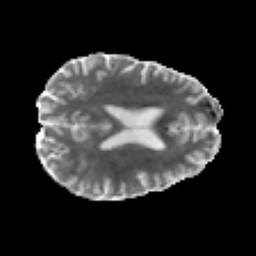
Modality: MD
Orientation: axial
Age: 25
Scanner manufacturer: philips
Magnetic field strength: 3 T
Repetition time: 8.6 s
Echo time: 0.127 s